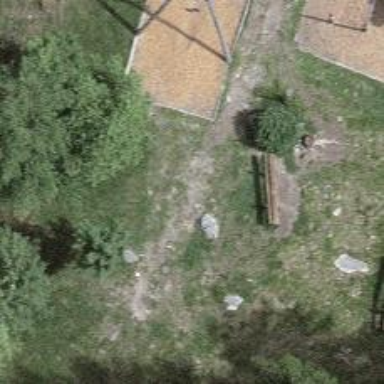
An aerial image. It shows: Playground area for leisure activities on the land.